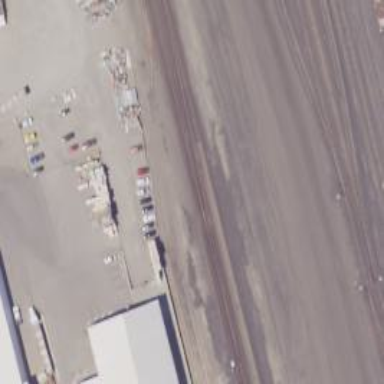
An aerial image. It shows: Rail spur service.